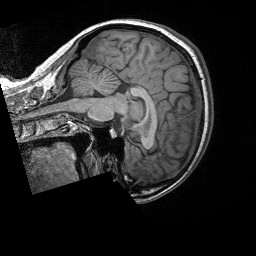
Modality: T1w
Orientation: sagittal
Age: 34
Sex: female
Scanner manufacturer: siemens
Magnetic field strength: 3 T
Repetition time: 1.9 s
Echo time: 0.00252 s